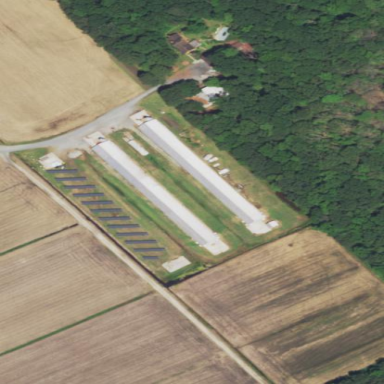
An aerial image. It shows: Farm auxiliary building.